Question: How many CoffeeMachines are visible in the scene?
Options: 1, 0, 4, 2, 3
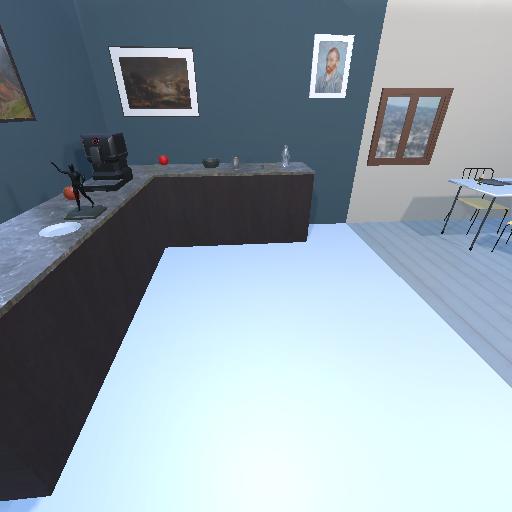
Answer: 1